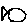
Label: fish